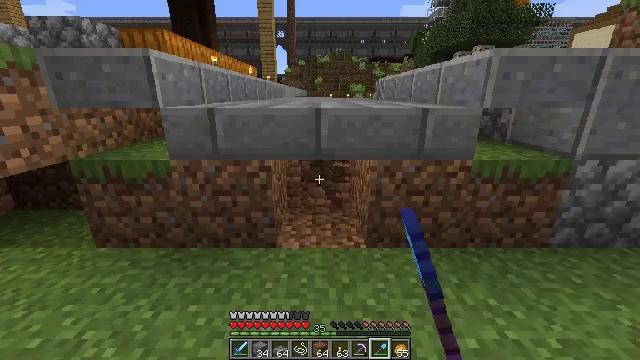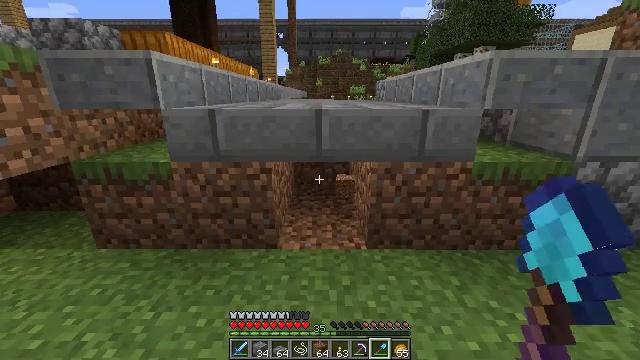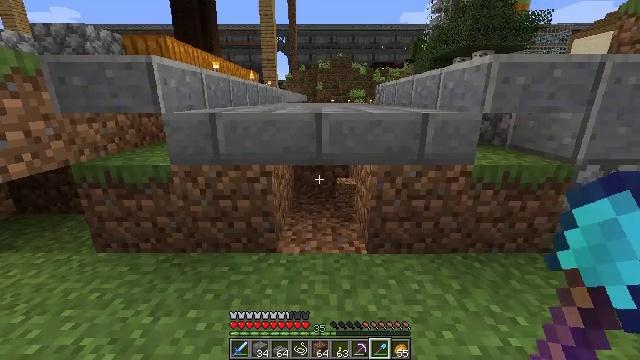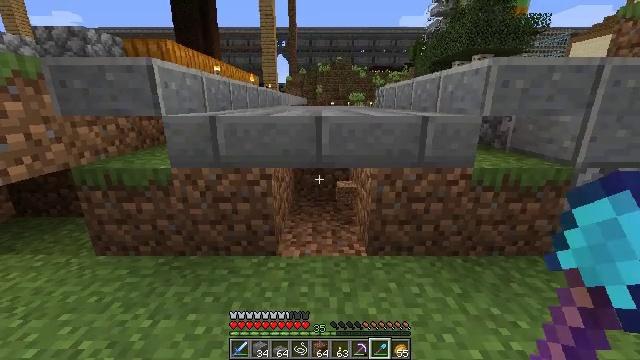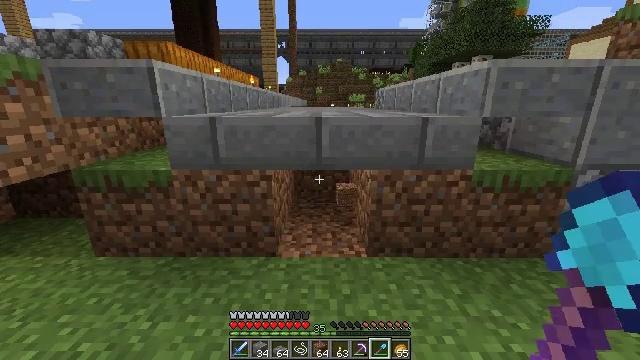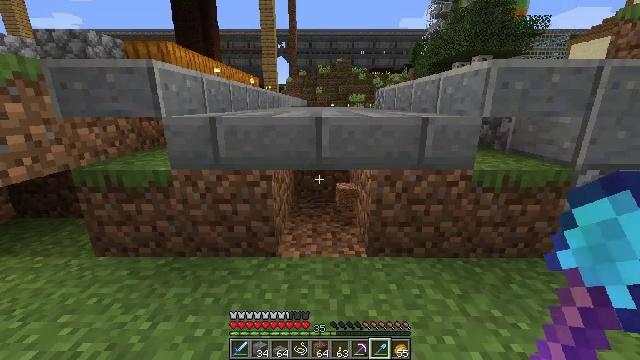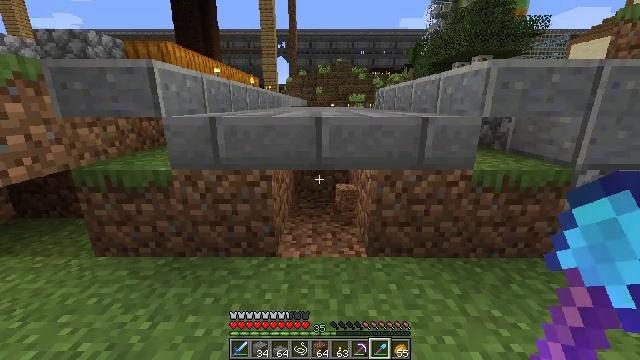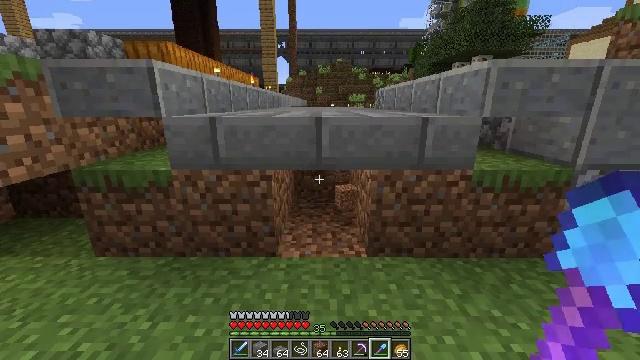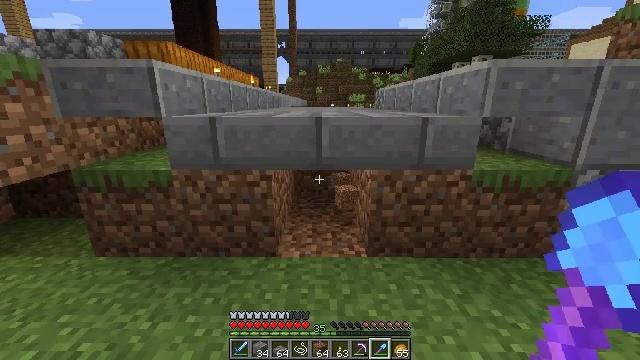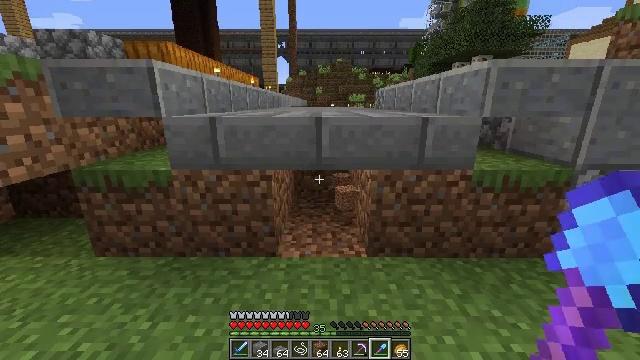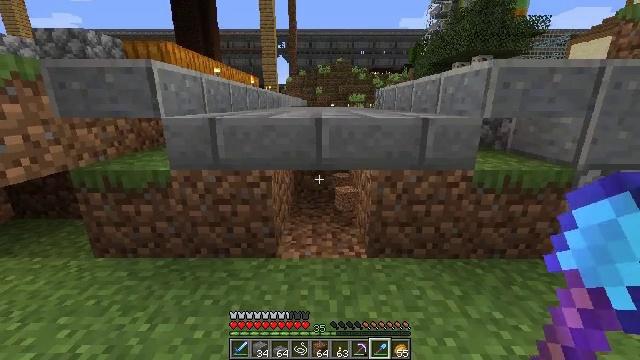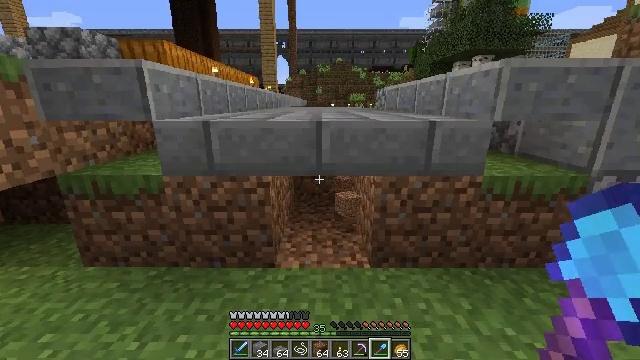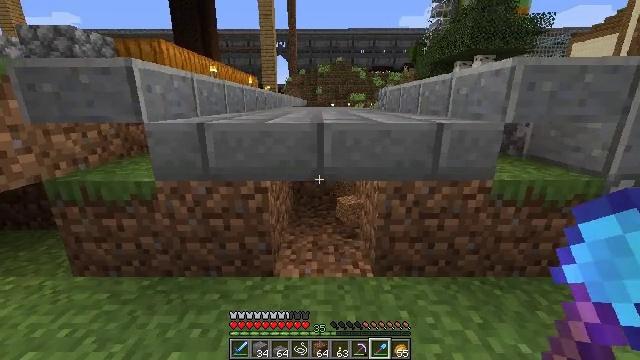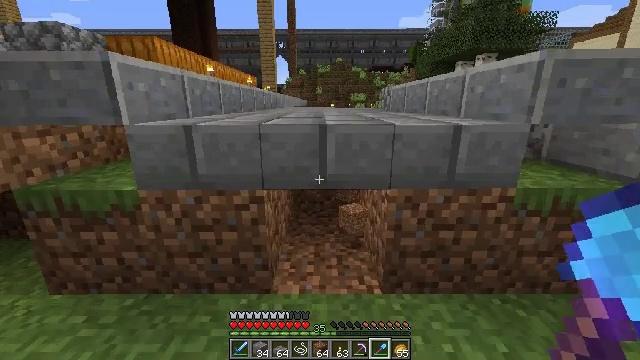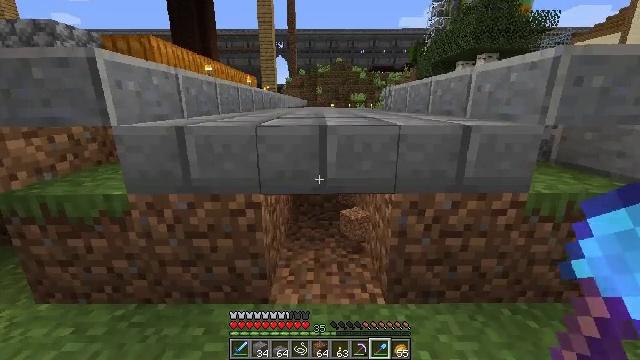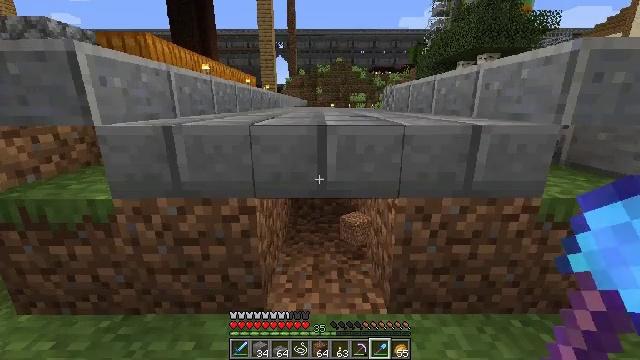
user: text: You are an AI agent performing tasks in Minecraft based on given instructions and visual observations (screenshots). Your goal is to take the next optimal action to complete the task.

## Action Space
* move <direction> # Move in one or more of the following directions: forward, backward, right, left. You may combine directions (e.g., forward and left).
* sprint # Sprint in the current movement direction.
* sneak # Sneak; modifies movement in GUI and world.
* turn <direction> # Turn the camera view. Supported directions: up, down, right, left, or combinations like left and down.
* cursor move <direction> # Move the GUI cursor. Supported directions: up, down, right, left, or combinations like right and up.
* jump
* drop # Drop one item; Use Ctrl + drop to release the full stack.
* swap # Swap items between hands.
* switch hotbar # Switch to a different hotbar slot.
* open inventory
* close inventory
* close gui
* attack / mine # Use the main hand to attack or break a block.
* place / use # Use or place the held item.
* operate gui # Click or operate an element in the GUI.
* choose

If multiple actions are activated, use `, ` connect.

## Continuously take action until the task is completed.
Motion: motion action
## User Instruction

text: Gather the stone brick slab for your inventory.
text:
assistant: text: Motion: attack / mine
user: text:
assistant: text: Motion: attack / mine
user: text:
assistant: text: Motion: attack / mine
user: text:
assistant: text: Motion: attack / mine
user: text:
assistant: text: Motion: attack / mine
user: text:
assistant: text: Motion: attack / mine
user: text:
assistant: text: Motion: attack / mine
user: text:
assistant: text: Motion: attack / mine
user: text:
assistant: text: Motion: attack / mine
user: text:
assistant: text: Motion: move forward, attack / mine
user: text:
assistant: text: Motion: move forward, attack / mine
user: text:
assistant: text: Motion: move forward
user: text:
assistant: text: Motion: move forward
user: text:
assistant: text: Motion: no_op
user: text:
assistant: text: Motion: no_op
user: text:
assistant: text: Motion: no_op
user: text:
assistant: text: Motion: no_op
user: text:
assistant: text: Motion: no_op
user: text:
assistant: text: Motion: no_op
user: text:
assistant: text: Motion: no_op
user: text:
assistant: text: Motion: move forward, attack / mine
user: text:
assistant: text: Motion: move forward, attack / mine
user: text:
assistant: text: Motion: move forward, attack / mine
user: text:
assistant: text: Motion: move forward, attack / mine
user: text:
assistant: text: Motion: attack / mine
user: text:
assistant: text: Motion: attack / mine
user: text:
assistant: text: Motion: attack / mine
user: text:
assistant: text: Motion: attack / mine
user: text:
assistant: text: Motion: attack / mine
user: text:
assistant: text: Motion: attack / mine